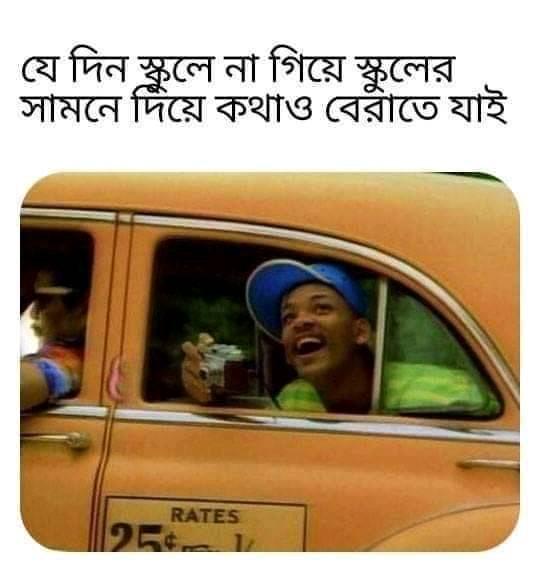
Caption: যে দিন স্কুলে না গিয়ে স্কুলের সামনে দিয়ে কথাও বেরাতে যাই
Label: non-hate